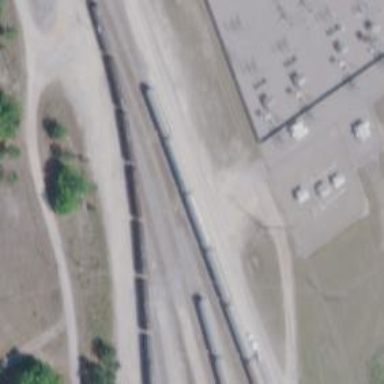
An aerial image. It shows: Railway spur service.